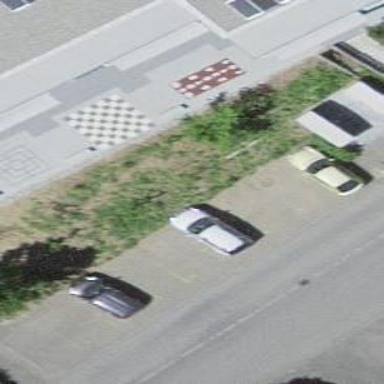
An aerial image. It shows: Street-side parking area.